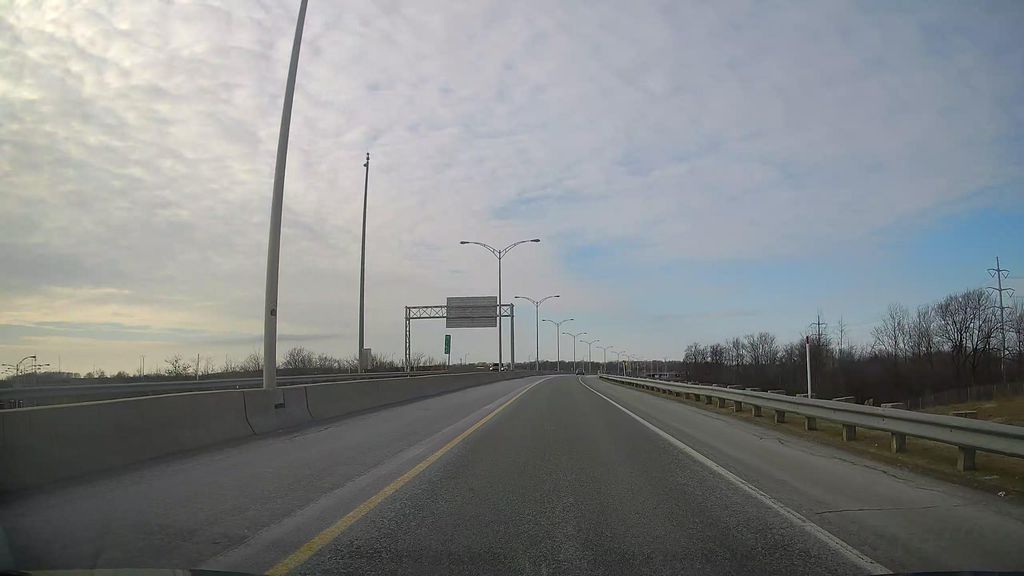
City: montreal